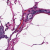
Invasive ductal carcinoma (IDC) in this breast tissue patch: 0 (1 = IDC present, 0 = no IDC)